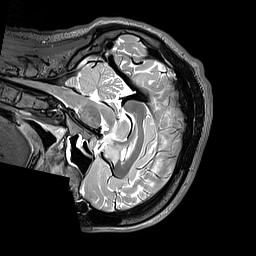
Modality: T2w
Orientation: sagittal
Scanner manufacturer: siemens
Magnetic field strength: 3 T
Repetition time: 3.2 s
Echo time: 0.406 s